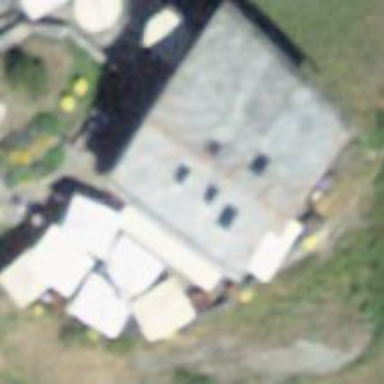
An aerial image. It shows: Restaurant.